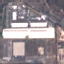
Land use / land cover: Industrial